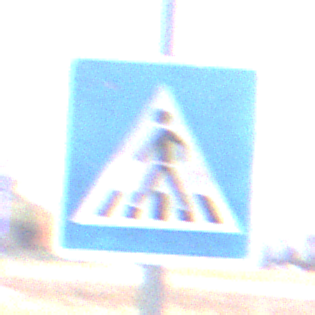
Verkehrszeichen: FussgaengerueberwegRechts
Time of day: MorningAfternoon
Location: Outdoor (Suburban)
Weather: PartlyCloudy
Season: NotSpecified
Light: Natural